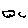
Label: cloud